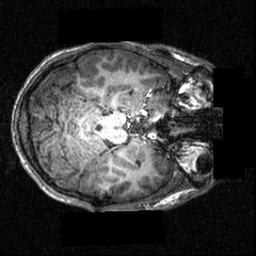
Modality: T1w
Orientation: axial
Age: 18
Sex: male
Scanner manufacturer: siemens
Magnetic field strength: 3.951 T
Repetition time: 1.5 s
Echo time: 0.00335 s